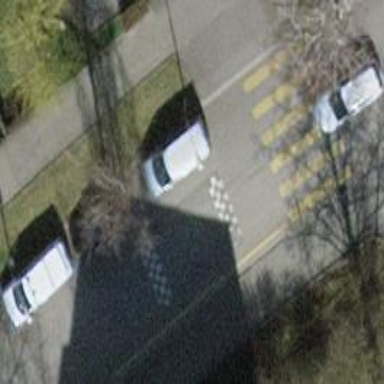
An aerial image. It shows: Traffic calming hump on the road.